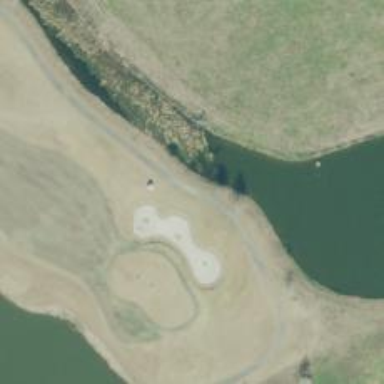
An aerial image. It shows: Path for golf carts.